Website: apple
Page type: payment
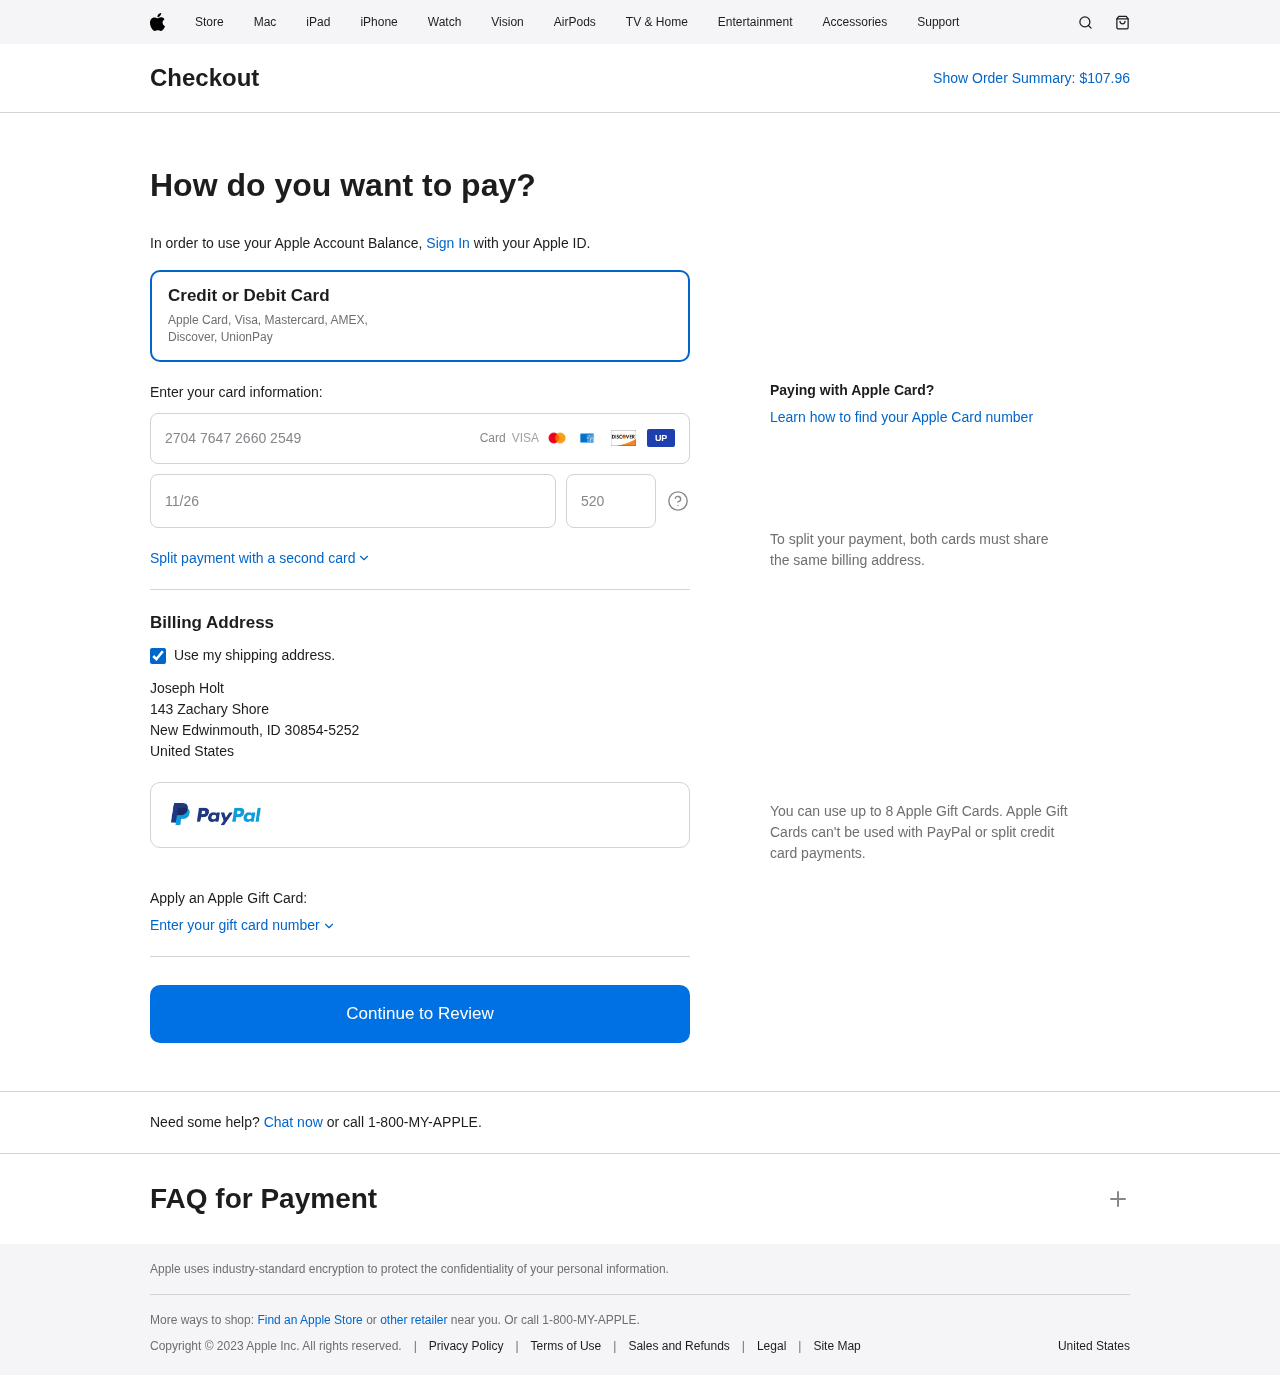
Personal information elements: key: PII_CARD_CVV
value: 520
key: PII_CARD_EXPIRY
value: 11/26
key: PII_CARD_NUMBER
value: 2704 7647 2660 2549
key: PII_COUNTRY
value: United States
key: PII_FULLNAME
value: Joseph Holt
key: PII_STREET
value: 143 Zachary Shore
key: PII_CITY_STATE_ZIP
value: New Edwinmouth, ID 30854-5252
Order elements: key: ORDER_TOTAL
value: $107.96